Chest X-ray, PA view. Patient: 47 years old, sex M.
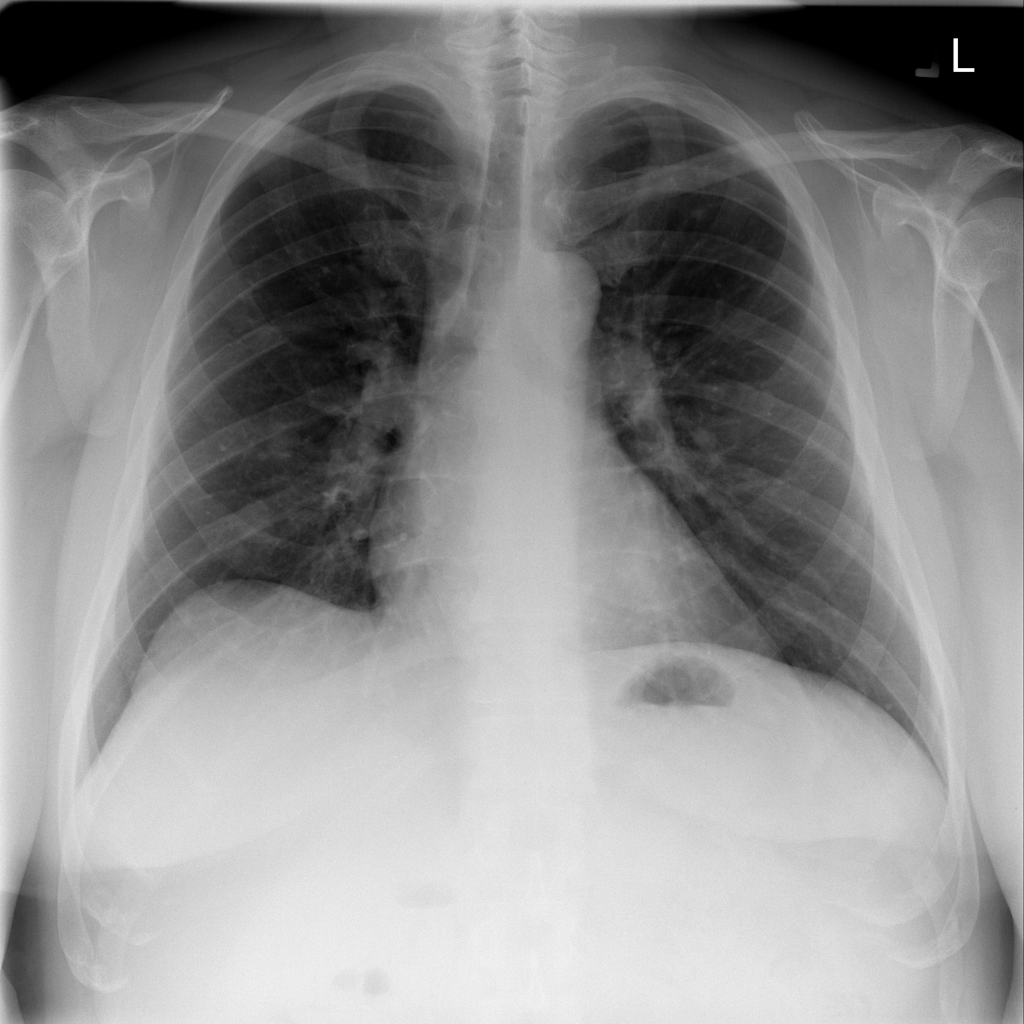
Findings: No Finding